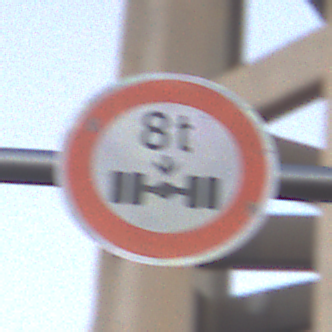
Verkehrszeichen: TatsaechlicheAchslast
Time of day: SunriseSunset
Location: Outdoor (Suburban)
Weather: Clear
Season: NotSpecified
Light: Natural